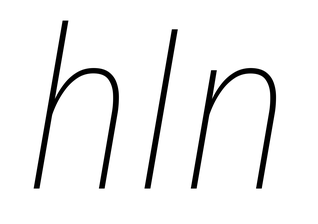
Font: Roboto-Italic_Condensed_Thin_Italic